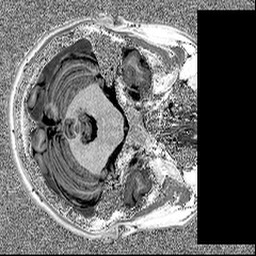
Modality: MP2RAGE
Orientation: axial
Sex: male